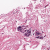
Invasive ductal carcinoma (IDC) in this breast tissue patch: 0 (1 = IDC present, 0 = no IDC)